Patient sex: M
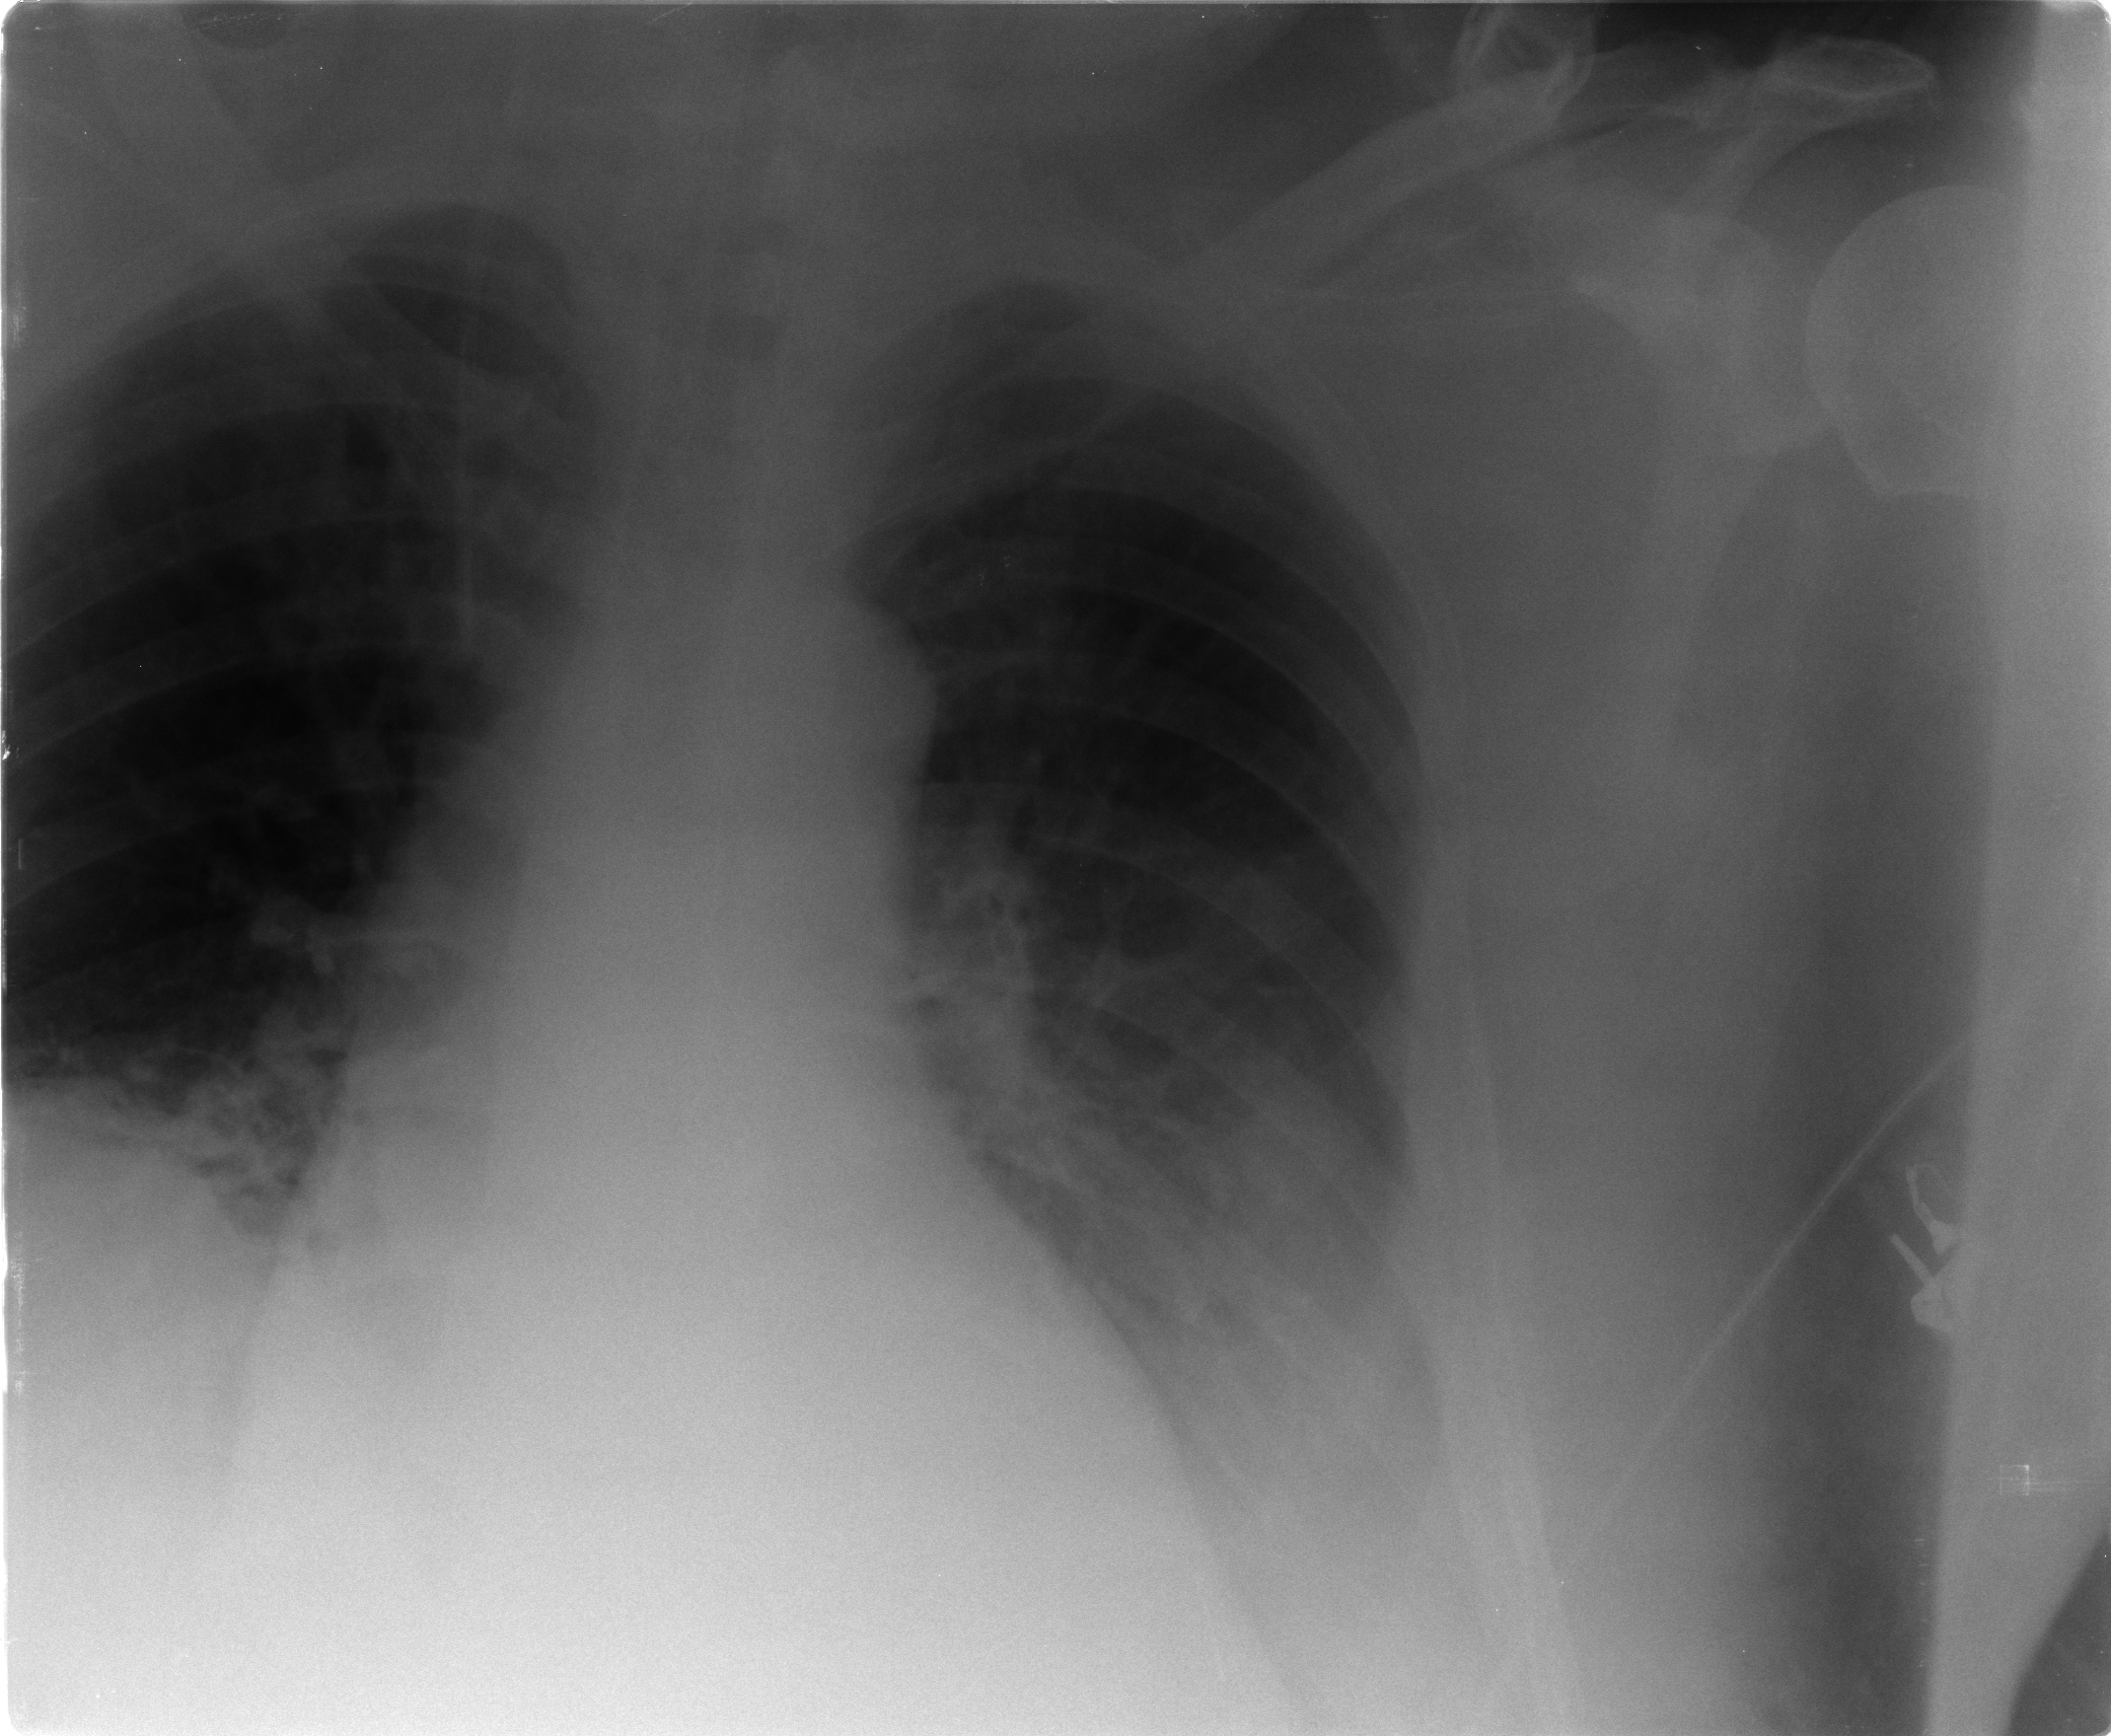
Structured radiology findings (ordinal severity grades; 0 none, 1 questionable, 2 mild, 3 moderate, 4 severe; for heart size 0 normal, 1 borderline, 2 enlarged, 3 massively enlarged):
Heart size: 2
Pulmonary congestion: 2
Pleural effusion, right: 3
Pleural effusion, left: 2
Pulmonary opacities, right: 0
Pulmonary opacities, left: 0
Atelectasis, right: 2
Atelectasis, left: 2